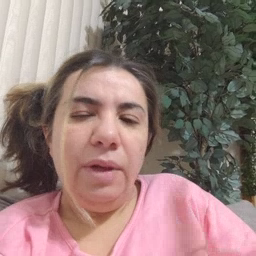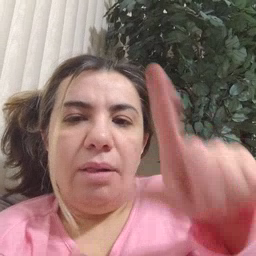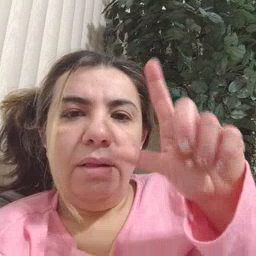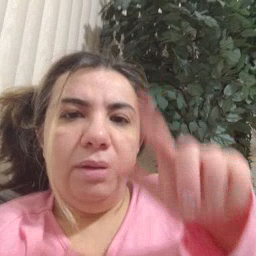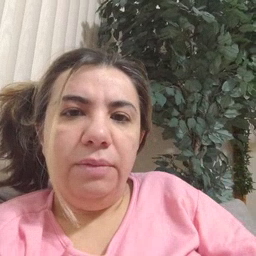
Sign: later